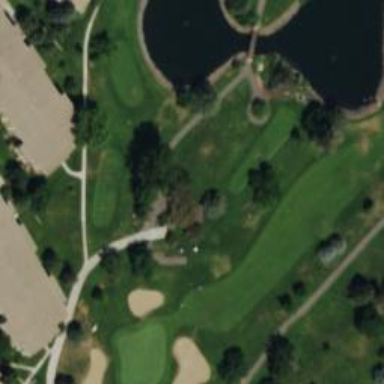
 known for its high-grade surface quality."